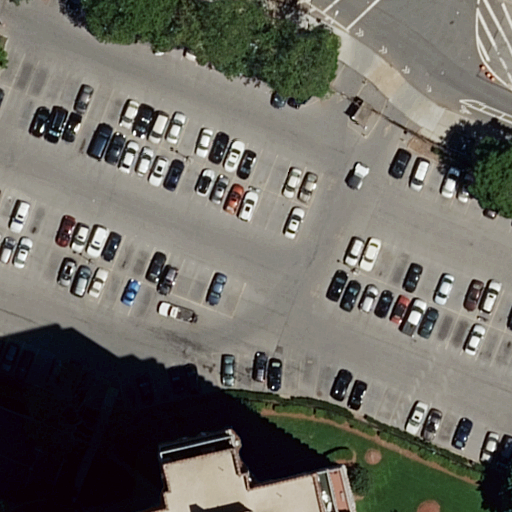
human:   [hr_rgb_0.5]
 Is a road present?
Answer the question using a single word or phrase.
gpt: yes

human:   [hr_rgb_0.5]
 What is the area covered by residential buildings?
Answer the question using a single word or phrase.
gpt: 3552m2

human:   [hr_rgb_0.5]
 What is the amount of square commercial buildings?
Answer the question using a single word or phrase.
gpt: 0

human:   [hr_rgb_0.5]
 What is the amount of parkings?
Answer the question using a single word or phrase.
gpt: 1

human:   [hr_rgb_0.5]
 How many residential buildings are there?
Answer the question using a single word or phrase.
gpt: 1

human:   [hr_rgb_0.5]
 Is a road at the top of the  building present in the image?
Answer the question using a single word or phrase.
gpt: yes

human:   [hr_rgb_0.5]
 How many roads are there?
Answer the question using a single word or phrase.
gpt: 11

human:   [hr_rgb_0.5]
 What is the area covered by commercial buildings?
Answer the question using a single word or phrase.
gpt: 0m2

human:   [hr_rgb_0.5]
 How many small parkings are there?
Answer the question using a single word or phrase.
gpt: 1

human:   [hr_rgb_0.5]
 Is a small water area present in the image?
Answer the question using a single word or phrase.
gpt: no

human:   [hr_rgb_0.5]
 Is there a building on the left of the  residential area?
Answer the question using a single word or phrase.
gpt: no

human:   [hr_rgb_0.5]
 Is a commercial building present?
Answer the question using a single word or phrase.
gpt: no

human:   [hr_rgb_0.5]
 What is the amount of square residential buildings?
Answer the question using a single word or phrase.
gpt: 0

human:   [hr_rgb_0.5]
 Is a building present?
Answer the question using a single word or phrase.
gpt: yes

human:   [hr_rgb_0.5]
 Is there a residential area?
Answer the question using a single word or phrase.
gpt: yes

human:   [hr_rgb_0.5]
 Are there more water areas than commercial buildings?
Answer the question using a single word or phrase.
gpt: no

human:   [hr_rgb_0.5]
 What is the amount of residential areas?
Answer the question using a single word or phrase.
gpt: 1

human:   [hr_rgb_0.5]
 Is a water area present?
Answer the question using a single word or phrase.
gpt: no

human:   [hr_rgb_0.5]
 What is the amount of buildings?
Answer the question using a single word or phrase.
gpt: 1

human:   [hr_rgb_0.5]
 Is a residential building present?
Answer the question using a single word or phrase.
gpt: yes

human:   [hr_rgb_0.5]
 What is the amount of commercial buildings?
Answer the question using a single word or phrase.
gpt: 0

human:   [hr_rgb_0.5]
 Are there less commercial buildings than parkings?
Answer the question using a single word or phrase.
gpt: yes

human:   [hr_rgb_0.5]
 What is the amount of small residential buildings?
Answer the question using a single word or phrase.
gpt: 0

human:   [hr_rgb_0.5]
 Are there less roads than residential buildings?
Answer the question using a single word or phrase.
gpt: no

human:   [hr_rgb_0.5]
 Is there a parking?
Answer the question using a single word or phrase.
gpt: yes

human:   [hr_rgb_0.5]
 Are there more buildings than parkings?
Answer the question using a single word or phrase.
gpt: no

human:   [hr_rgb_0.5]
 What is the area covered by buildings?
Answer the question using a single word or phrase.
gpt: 3552m2

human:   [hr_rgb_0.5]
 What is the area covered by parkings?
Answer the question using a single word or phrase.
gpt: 14m2

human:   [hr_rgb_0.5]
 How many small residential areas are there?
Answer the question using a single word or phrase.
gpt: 0

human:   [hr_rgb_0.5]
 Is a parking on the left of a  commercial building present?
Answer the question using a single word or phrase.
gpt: no

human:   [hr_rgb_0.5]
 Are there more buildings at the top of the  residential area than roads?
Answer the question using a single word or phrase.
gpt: no

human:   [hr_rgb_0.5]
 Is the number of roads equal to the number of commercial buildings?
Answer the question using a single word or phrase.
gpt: no

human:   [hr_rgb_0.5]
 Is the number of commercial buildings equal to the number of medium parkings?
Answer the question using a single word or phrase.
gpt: yes

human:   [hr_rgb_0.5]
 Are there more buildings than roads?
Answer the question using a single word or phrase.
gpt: no

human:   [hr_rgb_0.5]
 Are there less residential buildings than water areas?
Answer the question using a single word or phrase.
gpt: no

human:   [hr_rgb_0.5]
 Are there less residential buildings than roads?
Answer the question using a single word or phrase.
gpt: yes

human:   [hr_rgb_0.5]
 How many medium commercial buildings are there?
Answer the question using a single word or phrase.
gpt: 0

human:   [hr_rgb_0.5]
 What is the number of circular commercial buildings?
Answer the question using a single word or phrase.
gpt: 0

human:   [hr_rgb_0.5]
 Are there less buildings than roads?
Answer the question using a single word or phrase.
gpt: yes

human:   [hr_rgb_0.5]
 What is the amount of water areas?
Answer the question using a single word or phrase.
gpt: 0

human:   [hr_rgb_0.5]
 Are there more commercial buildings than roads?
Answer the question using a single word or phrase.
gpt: no

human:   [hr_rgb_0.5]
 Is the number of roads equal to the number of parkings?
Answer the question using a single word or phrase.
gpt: no

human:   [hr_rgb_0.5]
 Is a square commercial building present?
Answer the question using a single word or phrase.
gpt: no

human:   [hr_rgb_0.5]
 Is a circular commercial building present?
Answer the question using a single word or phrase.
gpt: no

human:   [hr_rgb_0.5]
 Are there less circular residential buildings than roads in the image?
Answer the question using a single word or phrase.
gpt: yes

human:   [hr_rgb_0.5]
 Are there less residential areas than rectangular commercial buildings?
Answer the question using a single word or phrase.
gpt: no

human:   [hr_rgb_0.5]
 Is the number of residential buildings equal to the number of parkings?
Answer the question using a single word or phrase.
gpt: yes

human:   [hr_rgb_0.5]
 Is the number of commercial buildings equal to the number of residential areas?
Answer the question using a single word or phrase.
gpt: no

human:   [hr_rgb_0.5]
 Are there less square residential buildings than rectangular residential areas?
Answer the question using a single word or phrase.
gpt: yes

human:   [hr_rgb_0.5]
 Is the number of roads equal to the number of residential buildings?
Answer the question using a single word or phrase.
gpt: no

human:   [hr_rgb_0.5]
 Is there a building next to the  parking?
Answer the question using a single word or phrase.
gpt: yes

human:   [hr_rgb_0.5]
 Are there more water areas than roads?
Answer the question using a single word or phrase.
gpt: no

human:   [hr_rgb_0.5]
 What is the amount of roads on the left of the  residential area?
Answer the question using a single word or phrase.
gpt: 0

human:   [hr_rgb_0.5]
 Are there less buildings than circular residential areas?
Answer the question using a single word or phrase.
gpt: no

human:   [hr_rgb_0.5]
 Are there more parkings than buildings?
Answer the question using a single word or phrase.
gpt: no

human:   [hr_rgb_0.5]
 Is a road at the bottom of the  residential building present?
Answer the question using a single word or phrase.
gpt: no

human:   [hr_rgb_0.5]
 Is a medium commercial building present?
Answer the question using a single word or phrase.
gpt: no

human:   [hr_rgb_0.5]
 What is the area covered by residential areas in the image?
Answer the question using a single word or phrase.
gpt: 6285m2

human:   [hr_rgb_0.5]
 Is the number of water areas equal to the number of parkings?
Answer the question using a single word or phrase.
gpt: no

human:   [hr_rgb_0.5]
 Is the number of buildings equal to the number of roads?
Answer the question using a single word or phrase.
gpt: no

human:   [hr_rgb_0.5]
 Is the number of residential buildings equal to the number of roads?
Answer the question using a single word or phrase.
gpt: no

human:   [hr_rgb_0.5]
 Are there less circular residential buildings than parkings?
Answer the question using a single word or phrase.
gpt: yes

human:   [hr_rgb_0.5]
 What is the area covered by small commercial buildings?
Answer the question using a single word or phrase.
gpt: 0m2

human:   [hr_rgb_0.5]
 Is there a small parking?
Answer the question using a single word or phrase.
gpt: yes